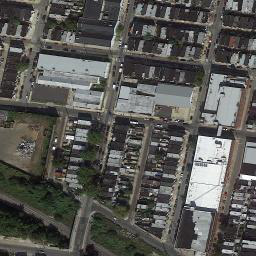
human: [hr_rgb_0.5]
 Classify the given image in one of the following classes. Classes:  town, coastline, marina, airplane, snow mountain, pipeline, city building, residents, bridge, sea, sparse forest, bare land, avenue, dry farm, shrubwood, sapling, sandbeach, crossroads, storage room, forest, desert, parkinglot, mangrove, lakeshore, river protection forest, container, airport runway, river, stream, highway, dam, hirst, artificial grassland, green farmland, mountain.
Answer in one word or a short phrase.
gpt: town